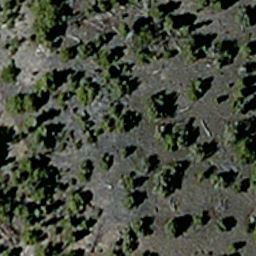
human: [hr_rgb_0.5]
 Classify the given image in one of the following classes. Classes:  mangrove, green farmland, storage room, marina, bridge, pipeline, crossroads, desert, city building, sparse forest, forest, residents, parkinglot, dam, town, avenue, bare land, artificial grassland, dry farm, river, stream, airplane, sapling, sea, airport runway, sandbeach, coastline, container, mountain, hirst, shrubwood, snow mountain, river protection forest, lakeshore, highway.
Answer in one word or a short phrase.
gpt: sparse forest